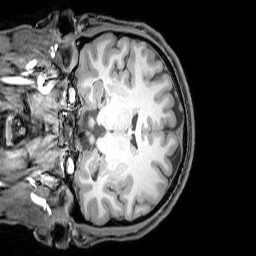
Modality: T1w
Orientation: coronal
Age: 25
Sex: male
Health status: healthy
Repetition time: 0.081 s
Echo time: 0.037 s